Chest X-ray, PA view. Patient: 51 years old, sex F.
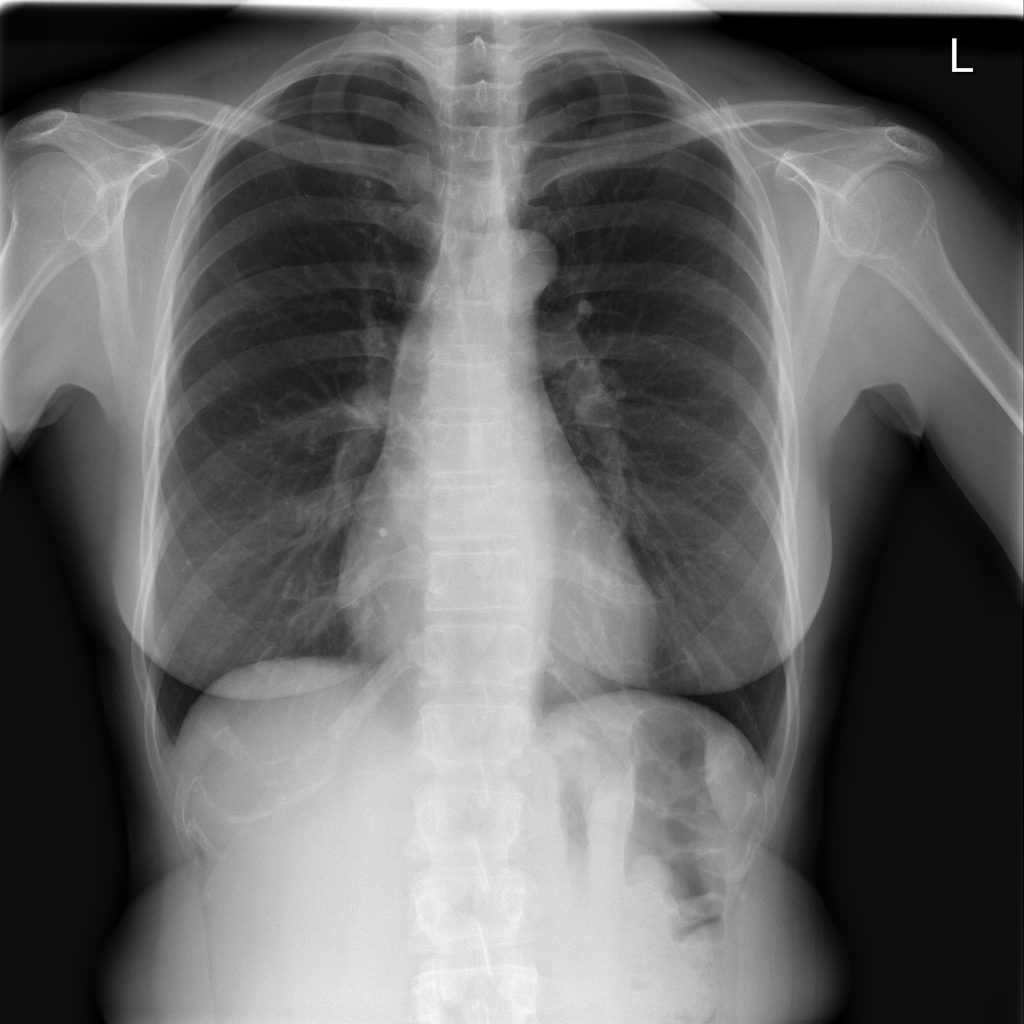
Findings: No Finding